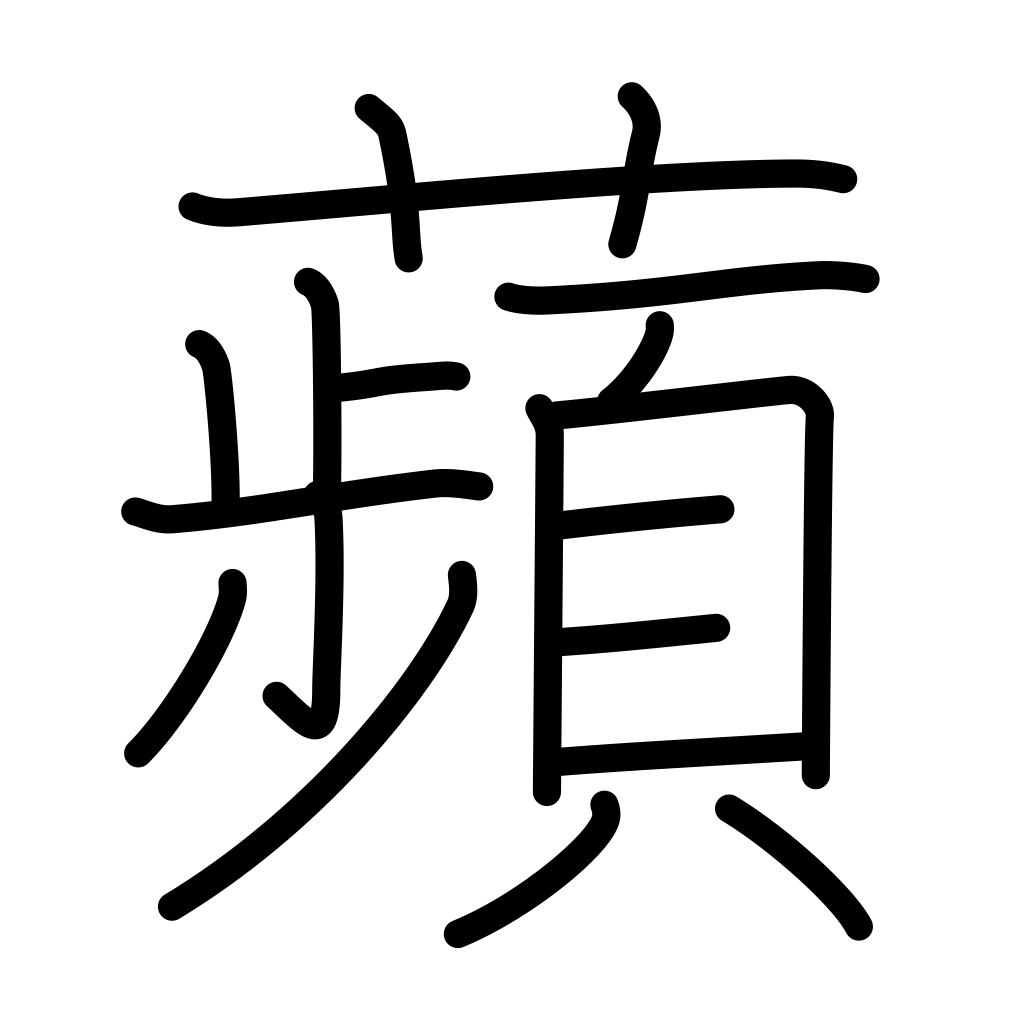
Meaning: duckweed